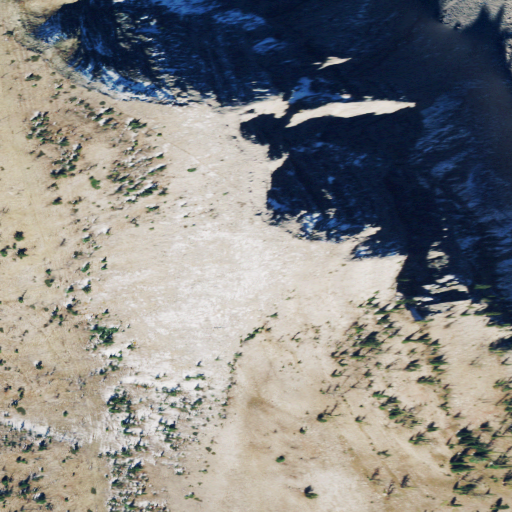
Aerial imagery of mountain in Montana named Shale Peak containing barren land, grassland, shrub, and evergreen forest